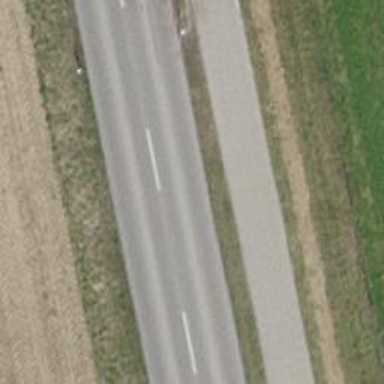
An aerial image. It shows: Asphalt path.